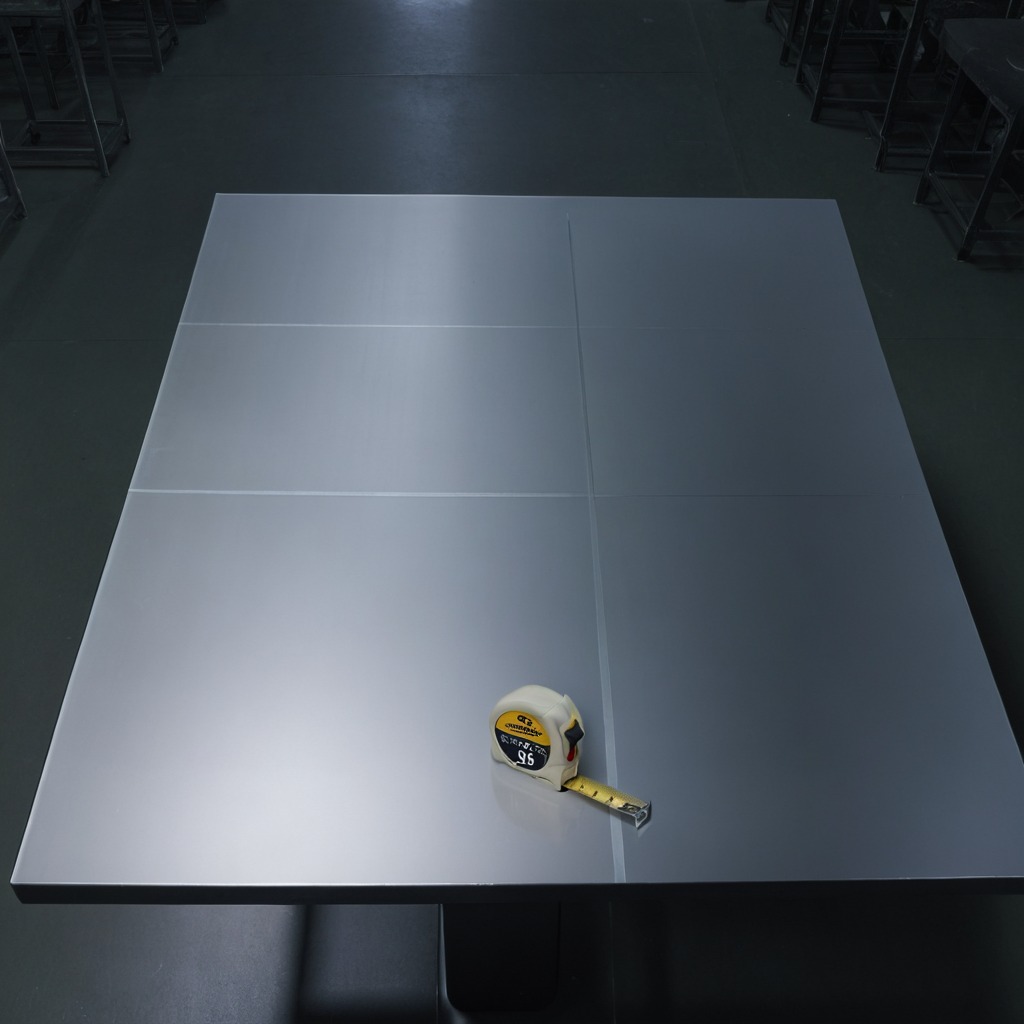
A measuring tape is lying on the clean empty table in the basement in the evening soft directional lighting on the tabletop realistic grain studio-quality clarity centered framing